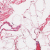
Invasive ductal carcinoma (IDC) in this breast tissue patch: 0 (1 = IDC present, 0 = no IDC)